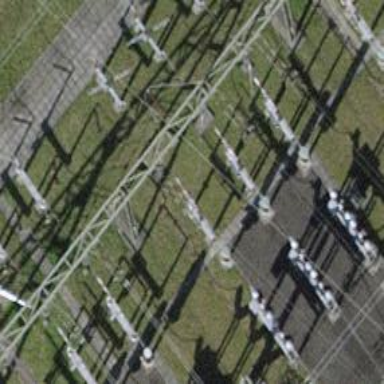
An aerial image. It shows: Power line with three cables.